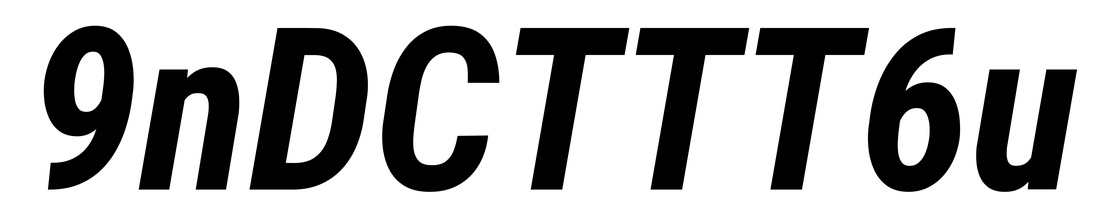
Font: Roboto-Italic_Condensed_Bold_Italic